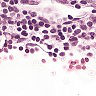
Metastatic tissue present: no